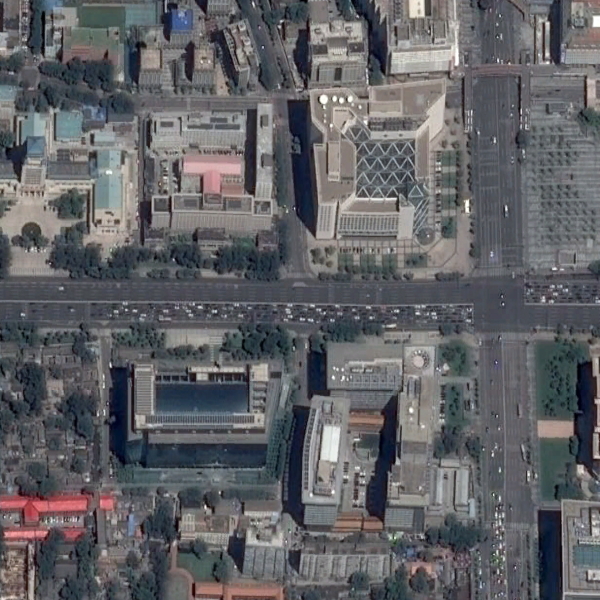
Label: Commercial